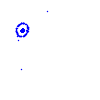
Particle: electron